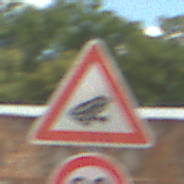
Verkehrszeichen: AmphibienwanderungLinks
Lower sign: Geschwindigkeit90
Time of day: Midday
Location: Outdoor (Suburban)
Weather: PartlyCloudy
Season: NotSpecified
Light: Natural